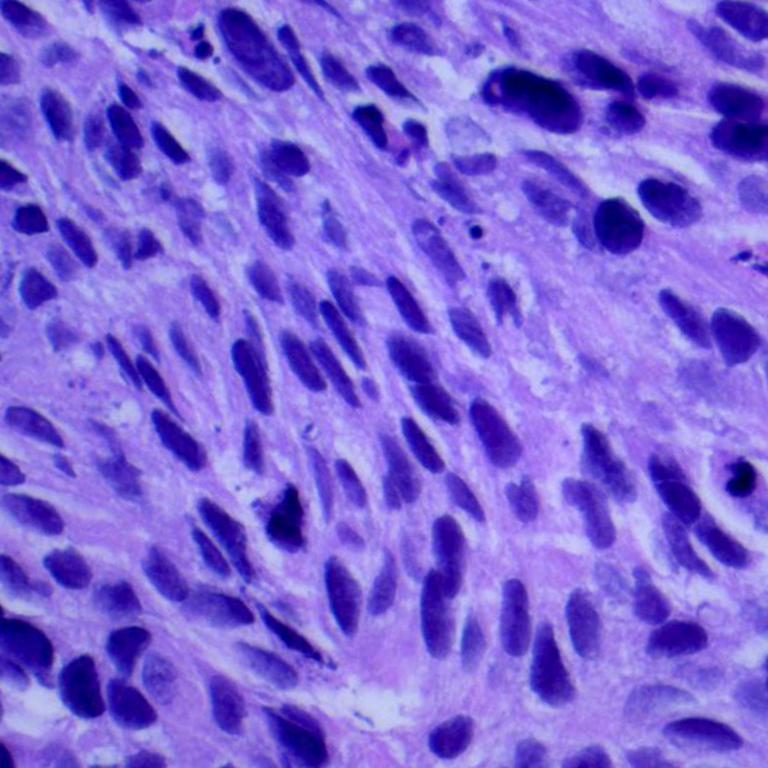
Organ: lung
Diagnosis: squamous carcinomas